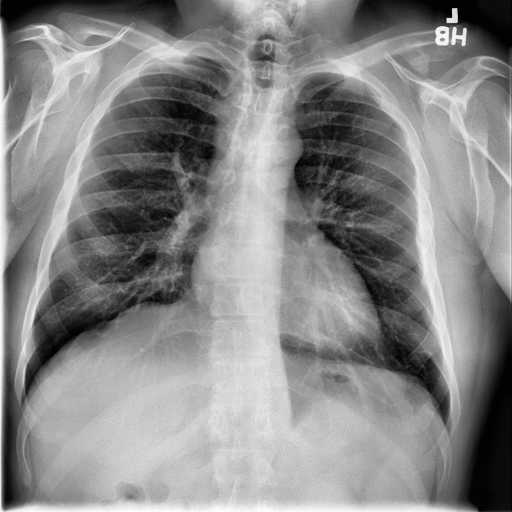
Finding: NORMAL